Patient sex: M
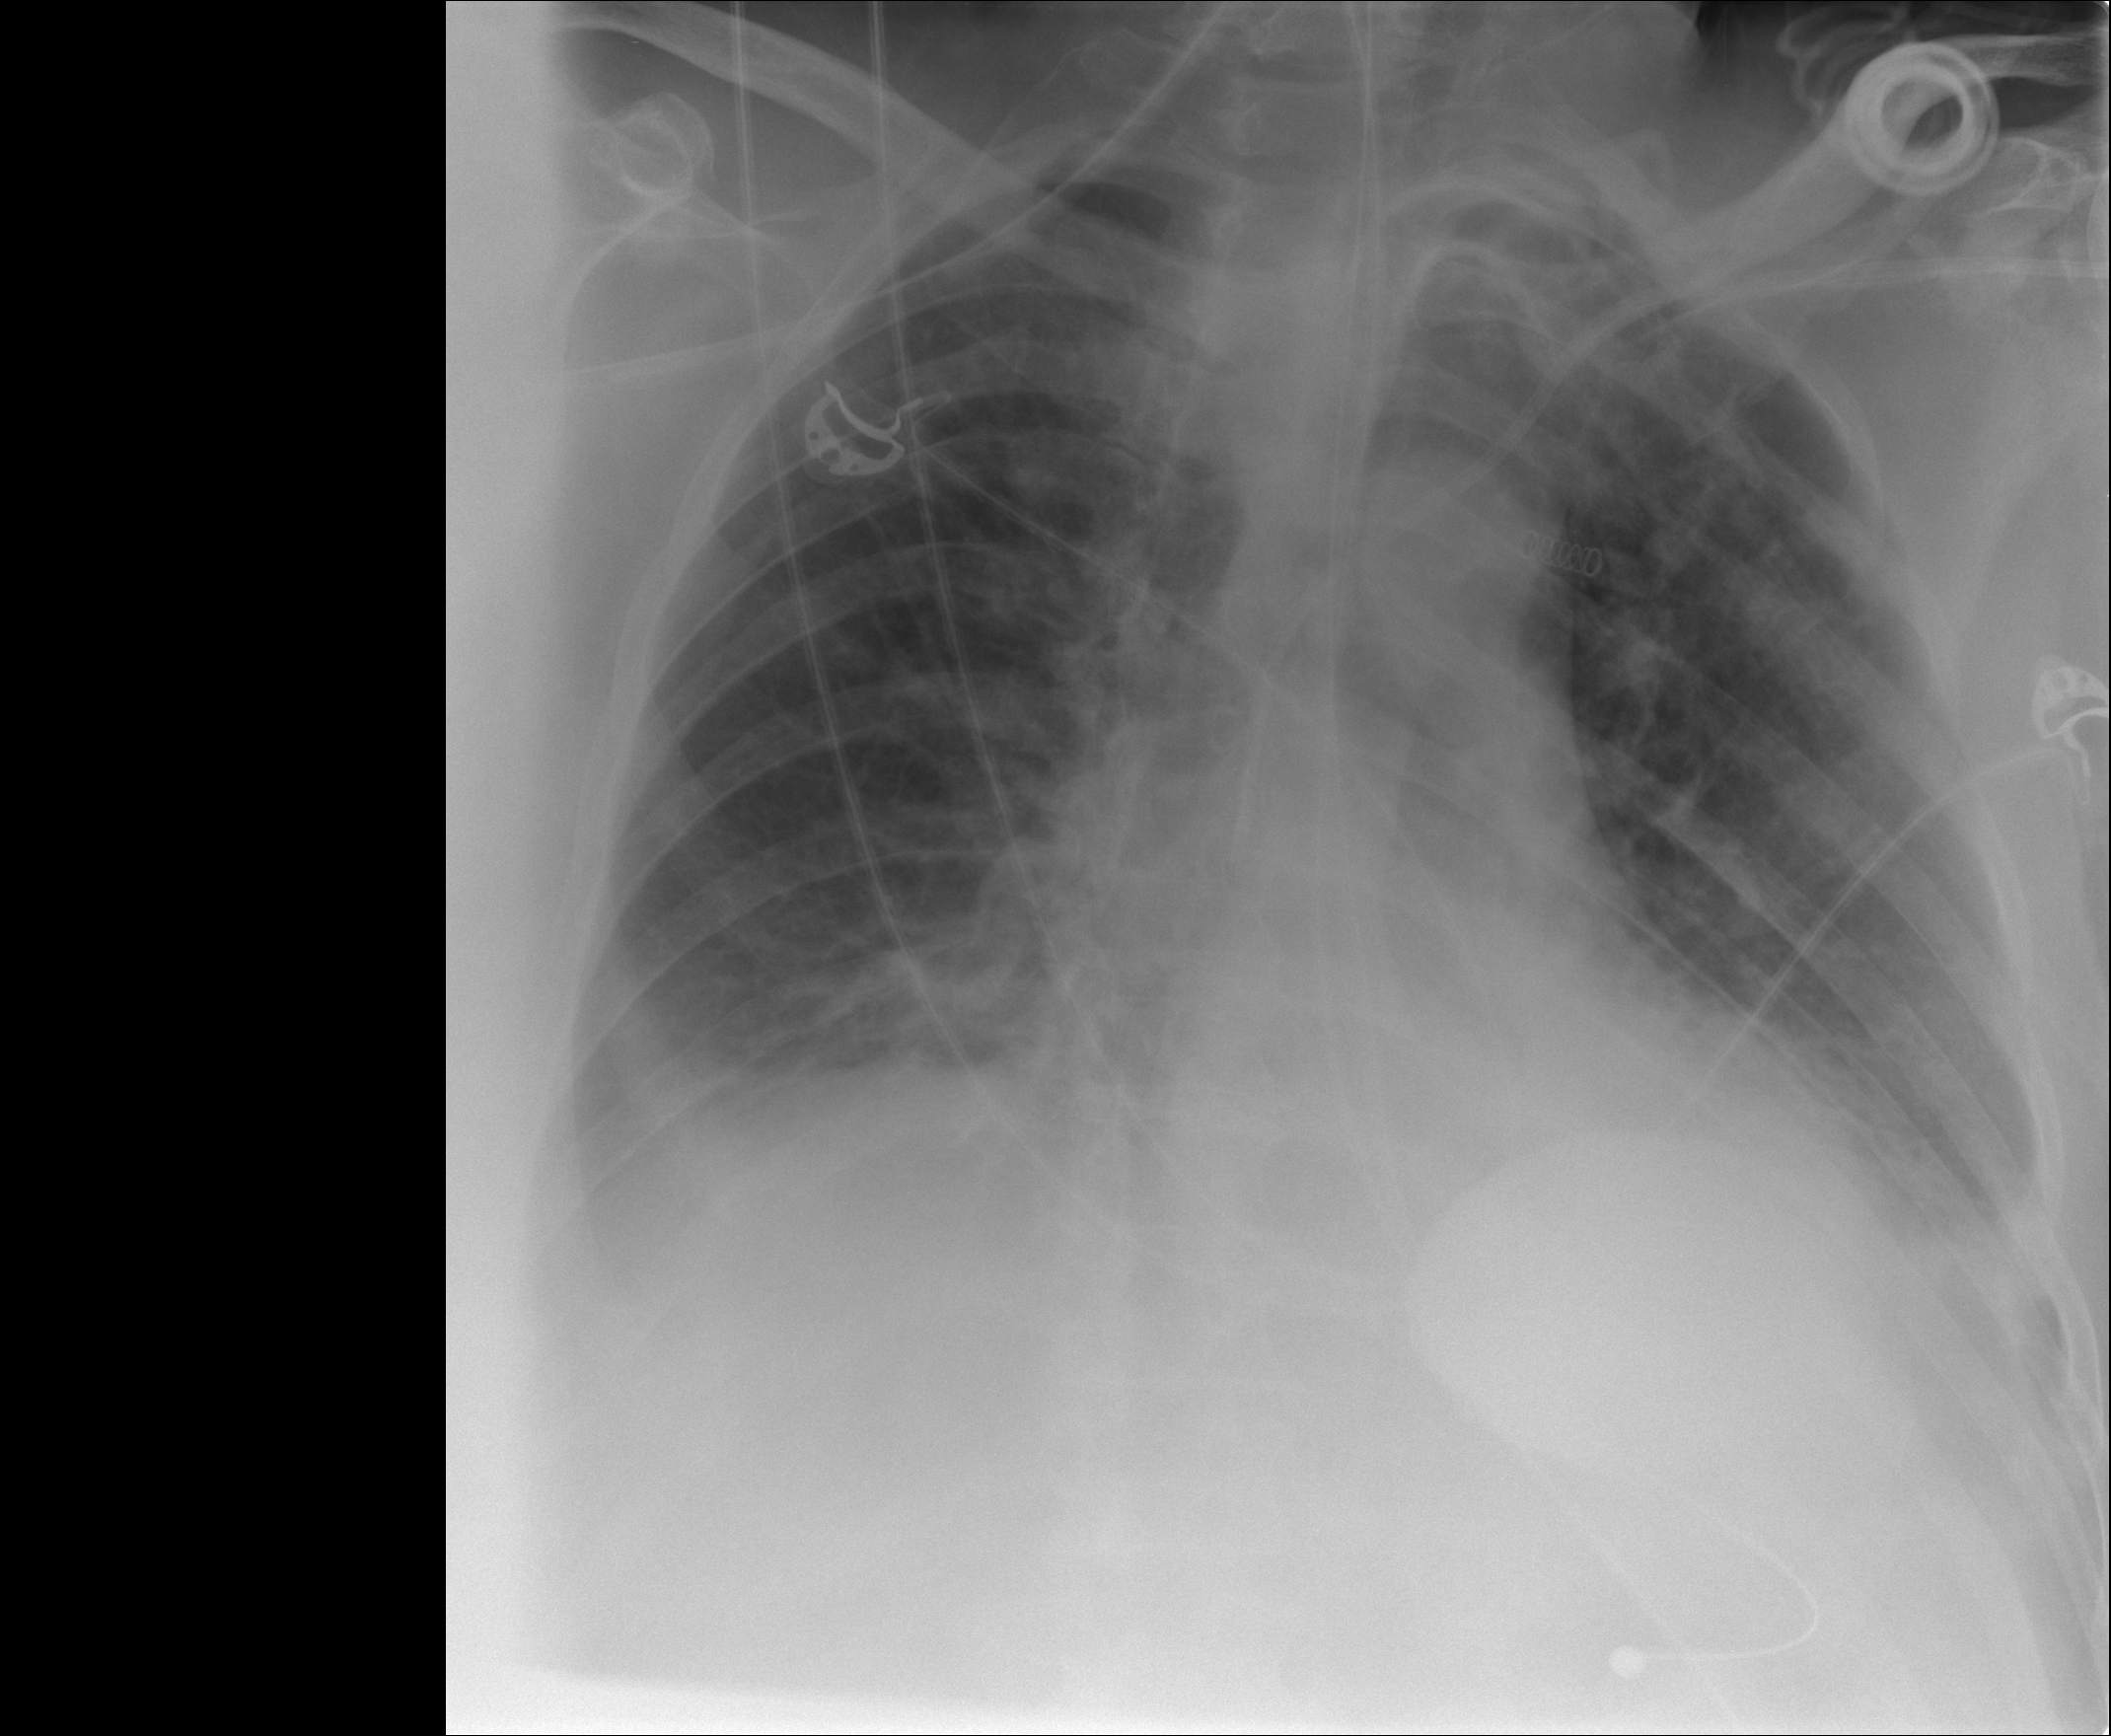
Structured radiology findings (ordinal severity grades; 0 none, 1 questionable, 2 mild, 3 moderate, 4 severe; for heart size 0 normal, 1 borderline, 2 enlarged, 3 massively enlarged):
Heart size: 0
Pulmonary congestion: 2
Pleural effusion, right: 2
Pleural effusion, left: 2
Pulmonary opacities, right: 0
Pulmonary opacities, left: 0
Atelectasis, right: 2
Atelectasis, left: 2